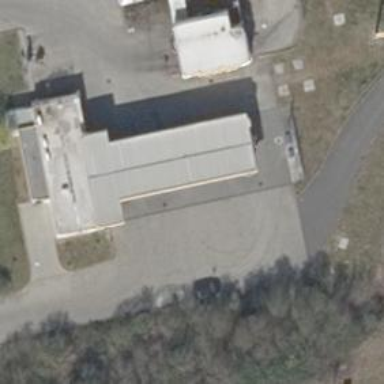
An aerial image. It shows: Fuel station.